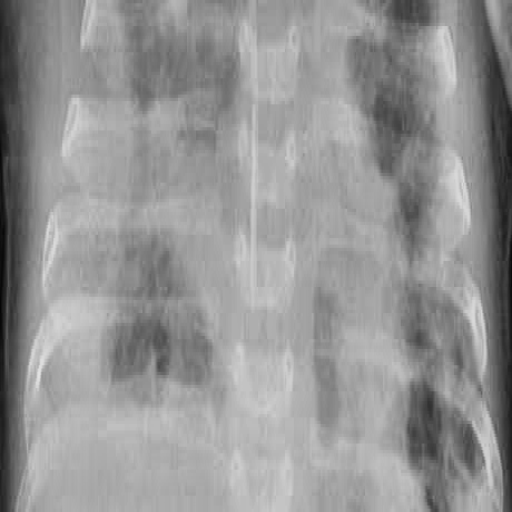
Finding: PNEUMONIA